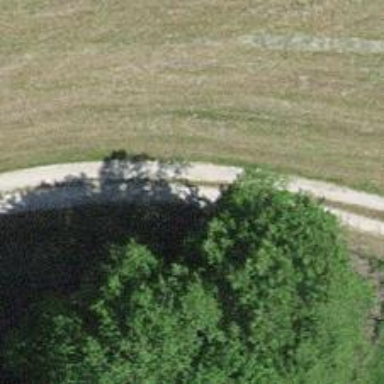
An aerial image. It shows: Track with fine gravel surface. The track type is grade 2.